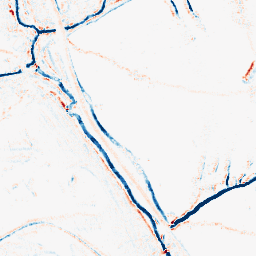
Category: morphological
Decomposition family: morphological_rect
Decomposition parameters: operation: average
width: 5
height: 5
Upsampling method: sinc_blackman
Upsampling parameters: scale: 8
kernel_size: 16
Upsampling scale: 8